Question: I'm trying to get a twitter bootstrap dropdown menu to not collapse and stay on the same line when using smaller devices. Here is what it currently looks like:

I'd like for the name (in this example John Smith) to be inline with My Application text and toggle button. How would I go about accomplishing that?
Example: <URL>
'''
<div class="navbar navbar-default navbar-fixed-top" role="navigation">
<div class="container">
<div class="navbar-header">
<button type="button" class="navbar-toggle" data-toggle="collapse" data-target=".navbar-collapse">
<span class="sr-only">Toggle navigation</span>
<span class="icon-bar"></span>
<span class="icon-bar"></span>
<span class="icon-bar"></span>
</button>
<a class="navbar-brand" href="#">My Application</a>
</div>
<div>
<ul class="nav navbar-nav navbar-right navbar-user">
<li class="dropdown user-dropdown">
<a href="#" class="dropdown-toggle" data-toggle="dropdown"><i class="fa fa-user"></i> John Smith <b class="caret"></b></a>
<ul class="dropdown-menu">
<li><a href="#"><i class="fa fa-user"></i> Profile</a></li>
<li><a href="#"><i class="fa fa-envelope"></i> Inbox <span class="badge">7</span></a></li>
<li><a href="#"><i class="fa fa-gear"></i> Settings</a></li>
<li class="divider"></li>
<li><a href="#"><i class="fa fa-power-off"></i> Log Out</a></li>
</ul>
</li>
</ul>
</div>
<div class="collapse navbar-collapse">
<ul class="nav navbar-nav">
<li><a href="#">Item 1</a></li>
<li><a href="#">Item 2</a></li>
<li><a href="#">Item 3</a></li>
</ul>
</div><!--/.nav-collapse -->
</div>
</div>
'''
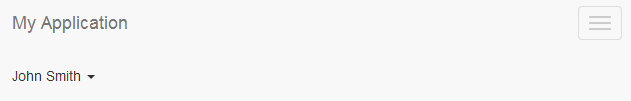
Answer: # DEMO: http://jsbin.com/eNUpufIs/2/edit?html,css,output
I make the demo links big so you can see it.
'''
<div class="navbar navbar-default navbar-fixed-top my-custom-nav" role="navigation">
<div class="container">
<button type="button" class="navbar-toggle" data-toggle="collapse" data-target=".navbar-collapse">
<span class="sr-only">Toggle navigation</span>
<span class="icon-bar"></span>
<span class="icon-bar"></span>
<span class="icon-bar"></span>
</button>
<a class="navbar-brand" href="#">My Application</a>
<div class="navbar-right navbar-text cursor" data-toggle="dropdown" data-target=".user-dropdown">
<i class="fa fa-user"></i> John Smith<b class="caret"></b>
</div>
<div class="collapse navbar-collapse">
<ul class="nav navbar-nav">
<li><a href="#">Item 1</a></li>
<li><a href="#">Item 2</a></li>
<li><a href="#">Item 3</a></li>
</ul>
</div>
<ul class="nav navbar-nav navbar-user navbar-right">
<li class="dropdown user-dropdown">
<ul class="dropdown-menu">
<li><a href="#"><i class="fa fa-user"></i> Profile</a></li>
<li><a href="#"><i class="fa fa-envelope"></i> Inbox<span class="badge">7</span></a></li>
<li><a href="#"><i class="fa fa-gear"></i> Settings</a></li>
<li class="divider"></li>
<li><a href="#"><i class="fa fa-power-off"></i> Log Out</a></li>
</ul>
</li>
</ul>
</div>
</div>
'''
## CSS:
'''
body {padding-top:50px;}
.cursor {cursor:pointer}
/* your going to need to fiddle with the css to make the menu consistent left padding-margin */
/* consistent left padding */
@media (max-width:767px) {
.my-custom-nav .navbar-collapse .navbar-nav > li {padding-left:15px!important;}
.my-custom-nav .user-dropdown > .dropdown-menu > li {padding-left:5px!important;}
}
'''
Make sure you test it!